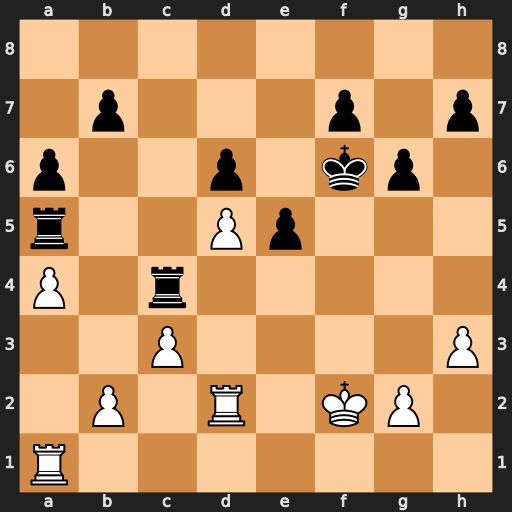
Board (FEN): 8/1p3p1p/p2p1kp1/r2Pp3/P1r5/2P4P/1P1R1KP1/R7
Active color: w
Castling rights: -
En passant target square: -
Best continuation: b4 Rxa4 Rxa4